Interaction volume radius: 10 \u00c5
Interaction volume height: 20 \u00c5
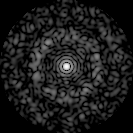
Disorder parameter: 0.8312